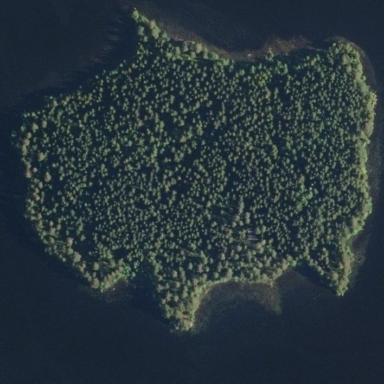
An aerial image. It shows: Island.